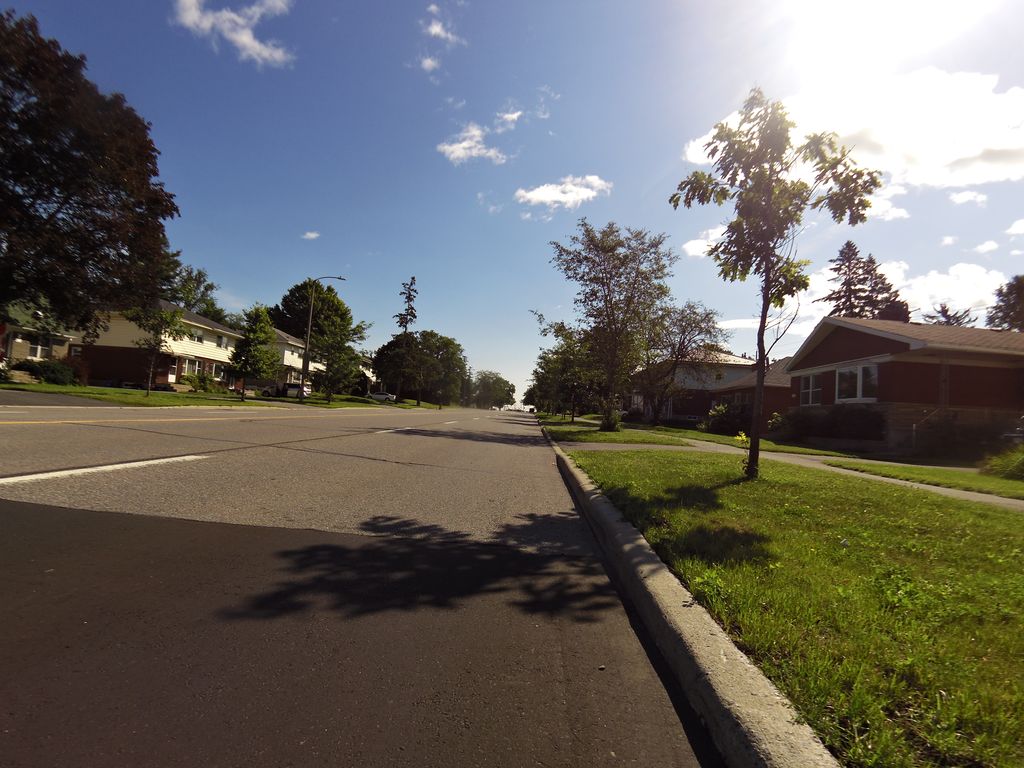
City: ottawa-gatineau